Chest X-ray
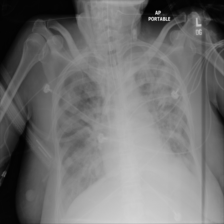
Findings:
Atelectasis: negative
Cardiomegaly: negative
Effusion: negative
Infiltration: positive
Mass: negative
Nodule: negative
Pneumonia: negative
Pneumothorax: negative
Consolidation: negative
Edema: negative
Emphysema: negative
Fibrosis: negative
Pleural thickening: negative
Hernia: negative